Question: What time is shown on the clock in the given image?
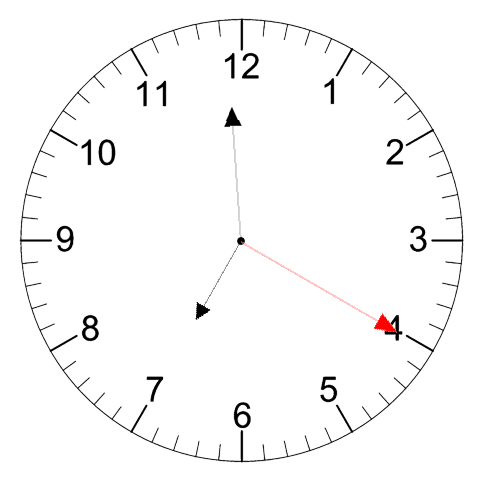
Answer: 06:59:20